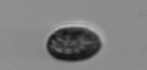
Label: Pseudochattonella_farcimen